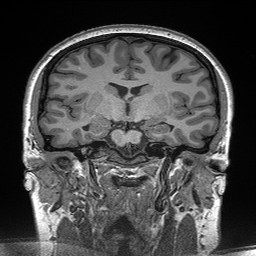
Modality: T1w
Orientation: sagittal
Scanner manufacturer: siemens
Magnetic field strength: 3 T
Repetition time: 2.3 s
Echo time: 0.00298 s